Aerial crown-view tile of a tropical tree (Barro Colorado Island, Panama), acquired 20240813:
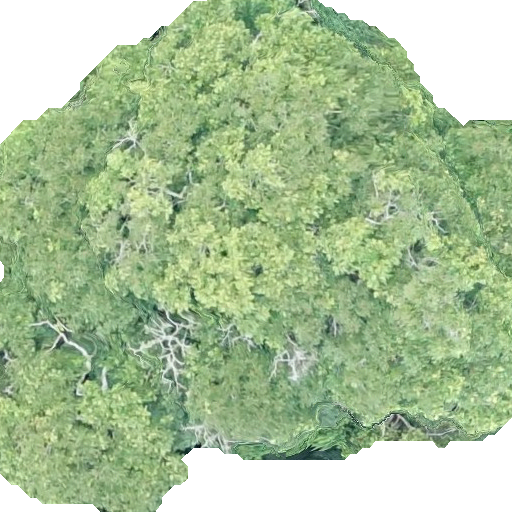
Species: Dipteryx oleifera
GBIF accepted scientific name: Dipteryx oleifera
Crown area: 342.312 m²